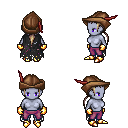
a pixel art fantasy rpg character, female body template, dark elf, purple skin, black tattered cape, magenta pants, white blonde ponytail hairstyle, leather cap, gold gloves, gold boots, four views (front, back, left, right), 2x2 character sprite sheet, small pixel art, hard edges, no anti-aliasing